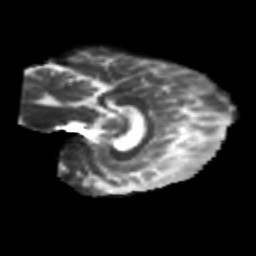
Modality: T2w
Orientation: sagittal
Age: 52
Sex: female
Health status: healthy
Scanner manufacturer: siemens
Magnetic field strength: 3 T
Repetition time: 10.8 s
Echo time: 0.082 s